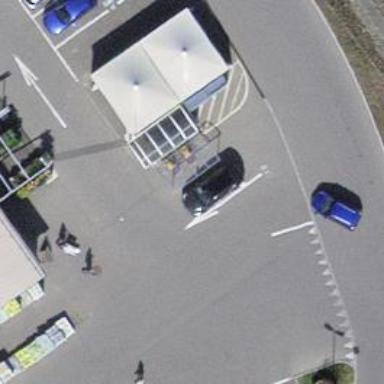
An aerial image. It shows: Bicycle parking area.